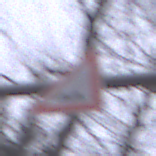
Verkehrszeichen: UnebeneFahrbahn
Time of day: Midday
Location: Outdoor (Nature)
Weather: Overcast
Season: Autumn
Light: Natural